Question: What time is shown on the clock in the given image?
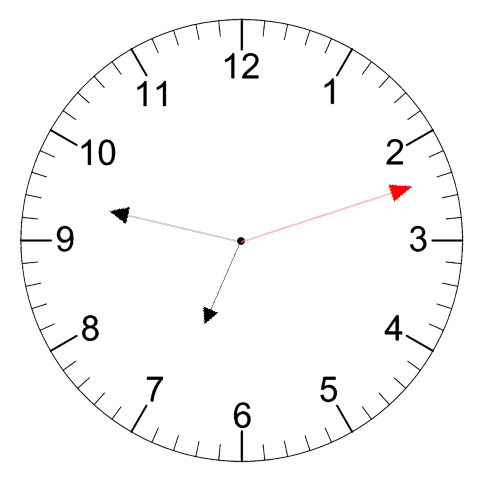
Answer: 06:47:12